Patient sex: M
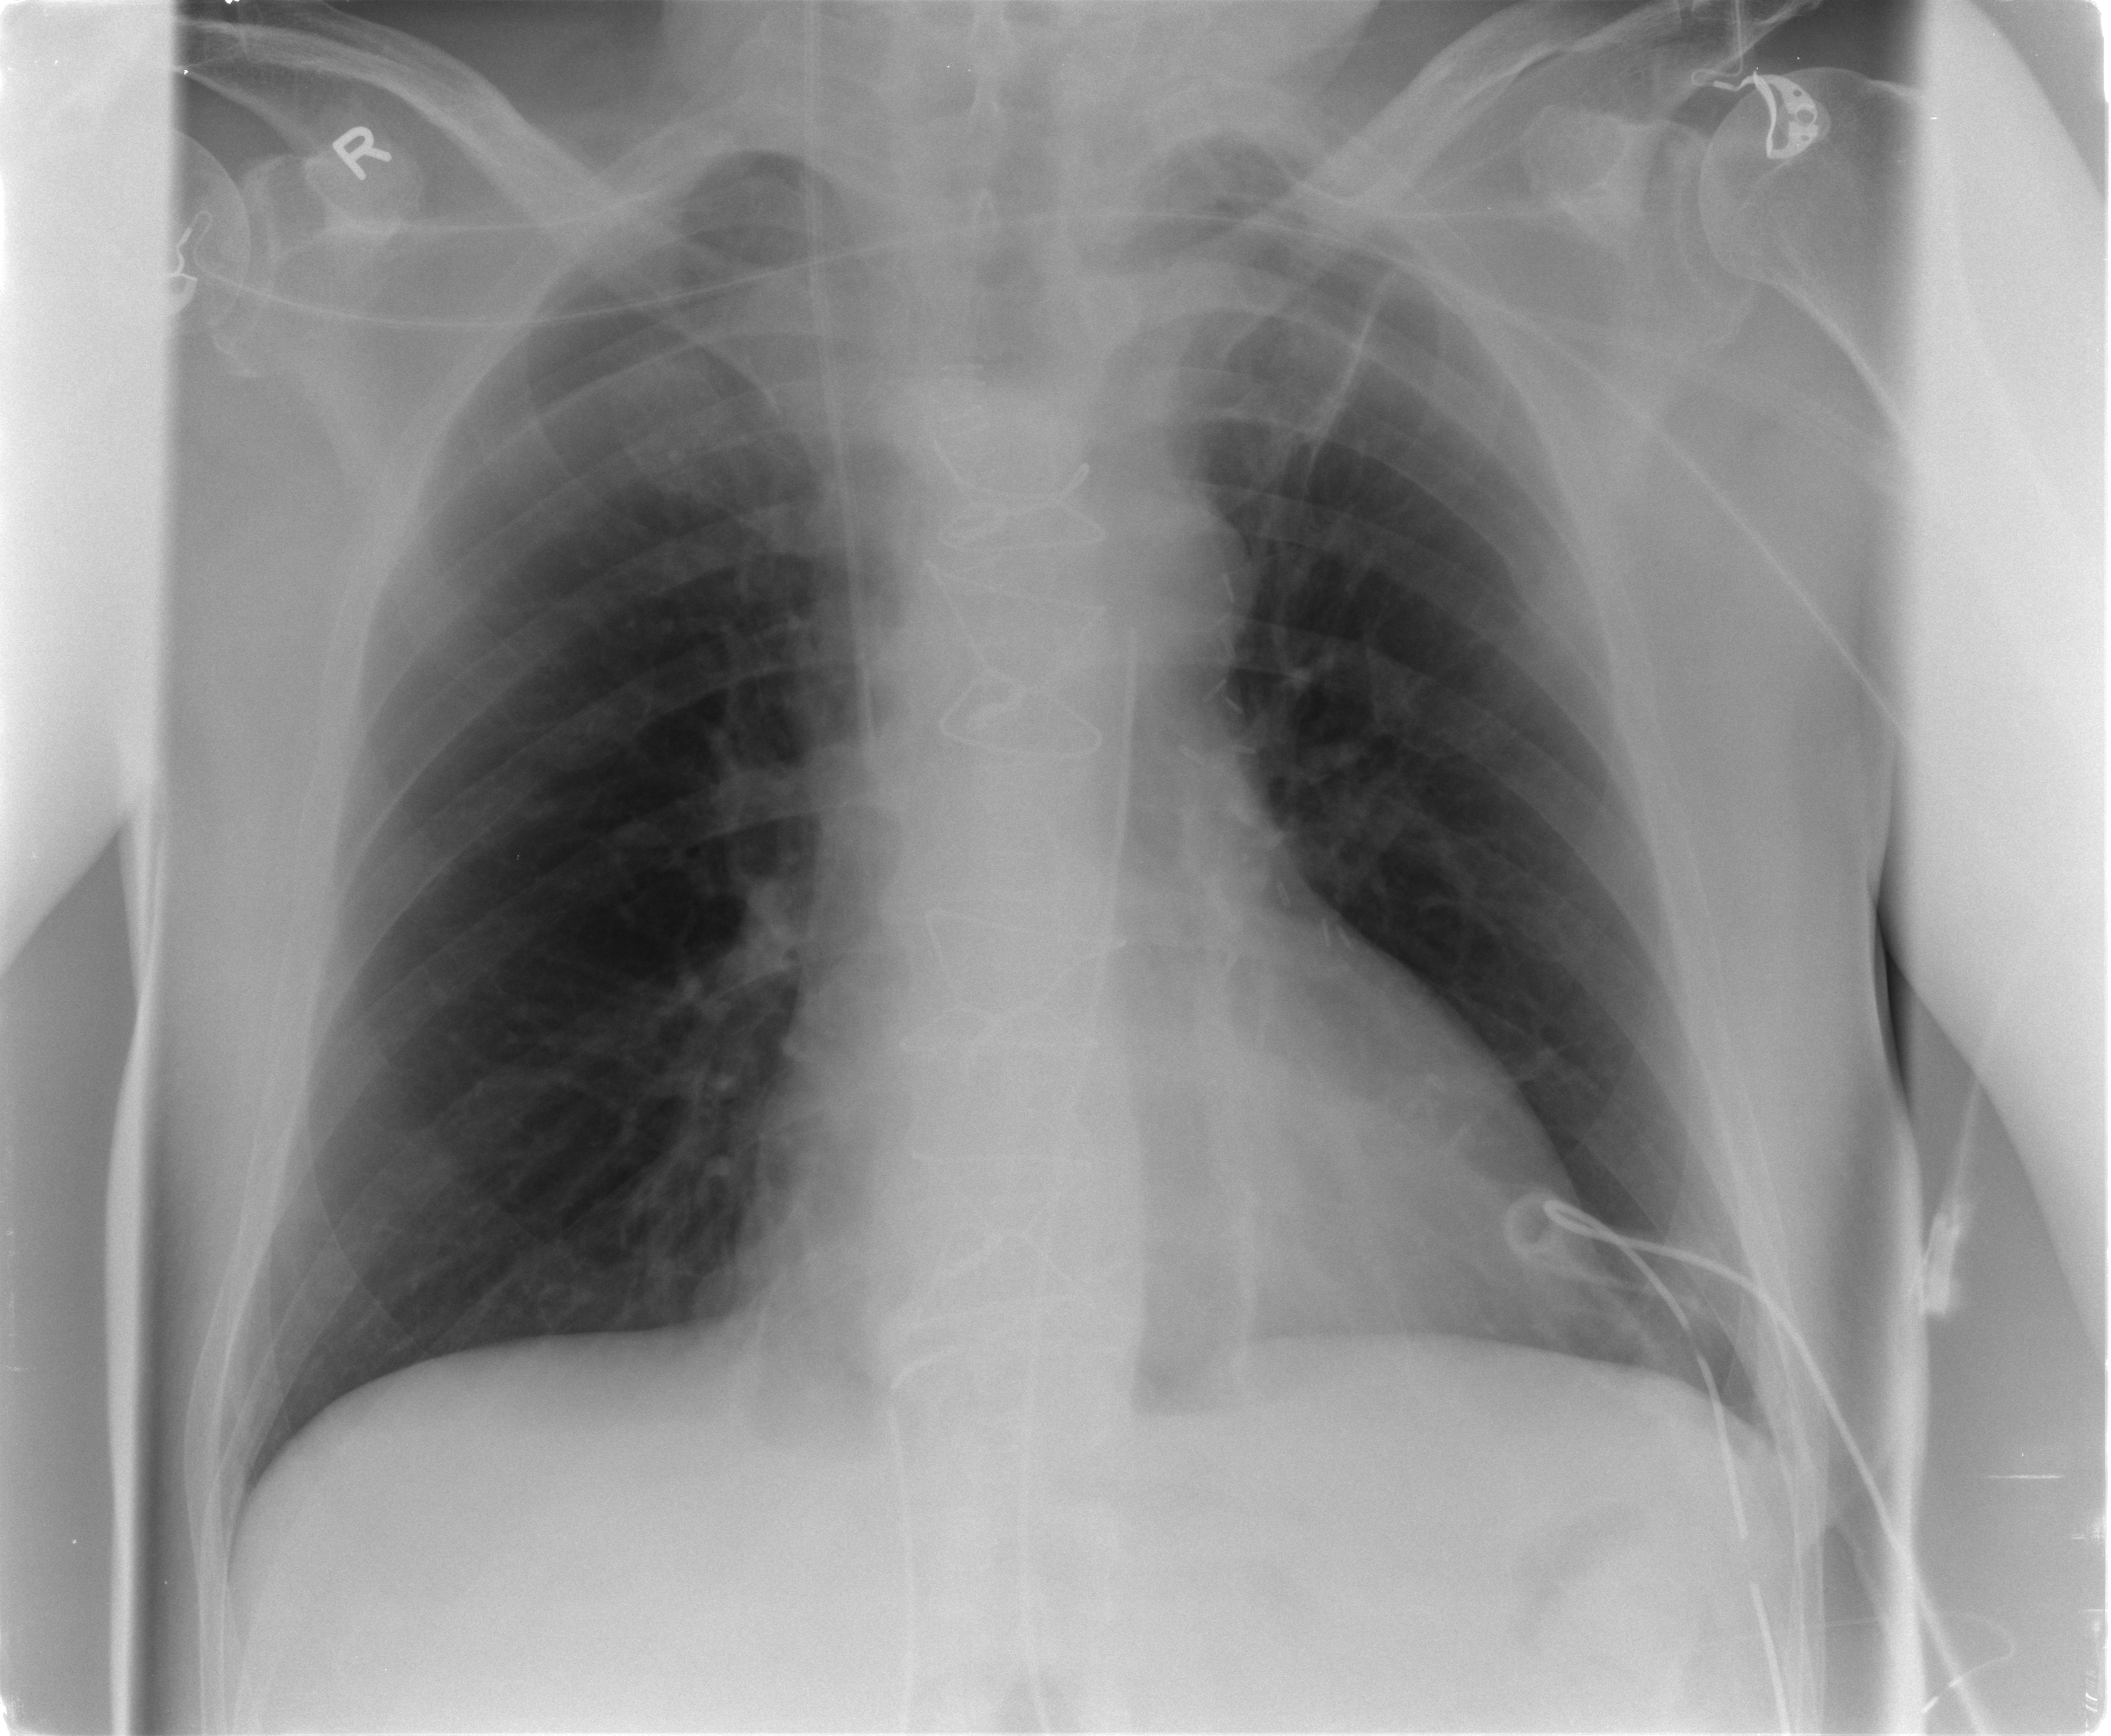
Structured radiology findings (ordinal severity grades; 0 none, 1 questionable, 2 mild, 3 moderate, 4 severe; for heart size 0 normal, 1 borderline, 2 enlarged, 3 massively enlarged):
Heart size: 0
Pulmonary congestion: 1
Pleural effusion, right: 0
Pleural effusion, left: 0
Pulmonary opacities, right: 0
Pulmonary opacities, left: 0
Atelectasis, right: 0
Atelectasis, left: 0